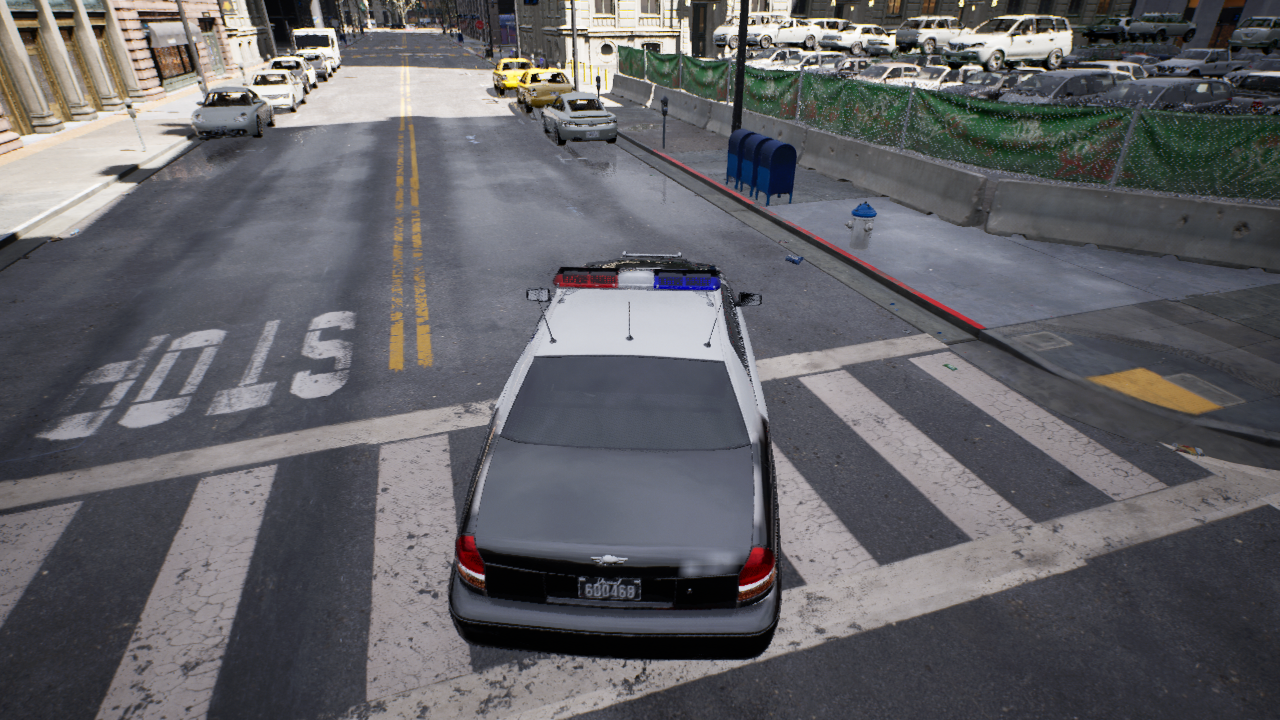
Venue: intersection
Lighting: clear day
Vehicle rig: sedan